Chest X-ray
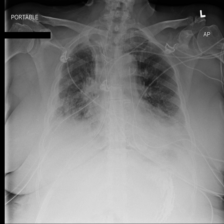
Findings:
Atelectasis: positive
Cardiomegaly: negative
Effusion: positive
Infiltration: negative
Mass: negative
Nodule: negative
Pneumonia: negative
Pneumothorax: negative
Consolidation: negative
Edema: negative
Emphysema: negative
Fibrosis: negative
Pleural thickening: negative
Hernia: negative